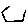
Label: hexagon